Interaction volume radius: 10 \u00c5
Interaction volume height: 10 \u00c5
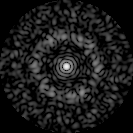
Disorder parameter: 0.8353